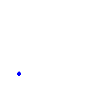
Particle: proton